Aerial crown-view tile of a tropical tree (Barro Colorado Island, Panama), acquired 20250317:
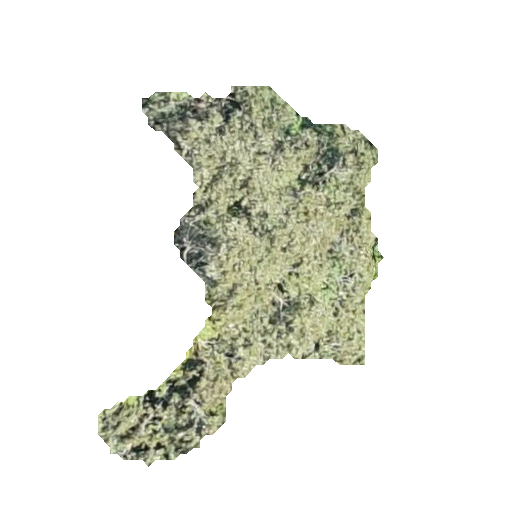
Species: Luehea seemannii
GBIF accepted scientific name: Luehea seemannii
Crown area: 82.929 m²